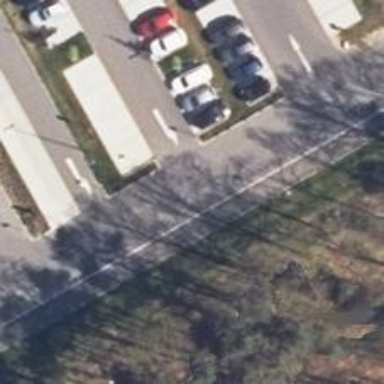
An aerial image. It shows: Asphalt road in living street.